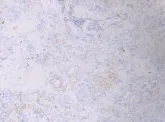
Patient 1. Endocrine cells demonstrate loss of nuclear immunoreactivity for p57 in both lesions with non-specific reactivity within the cytoplasm [(D,G) p57 IHC, x200 original magnification.
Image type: pathology (immunostaining)